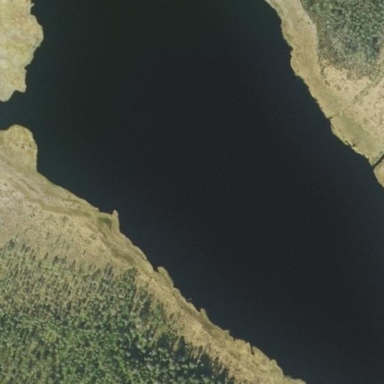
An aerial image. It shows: Serene lake surrounded by nature.